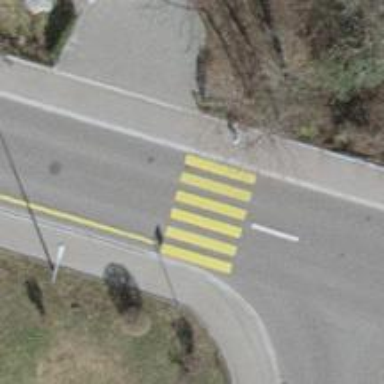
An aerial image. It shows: Zebra crossing on the road.